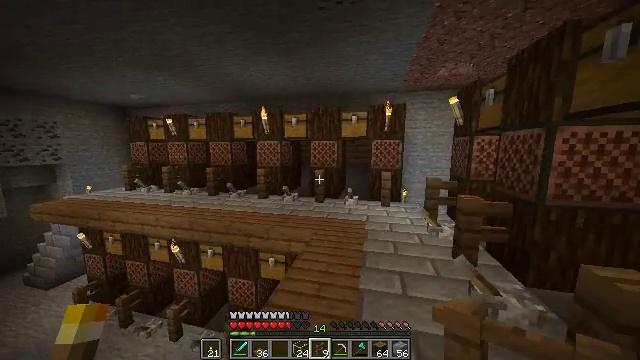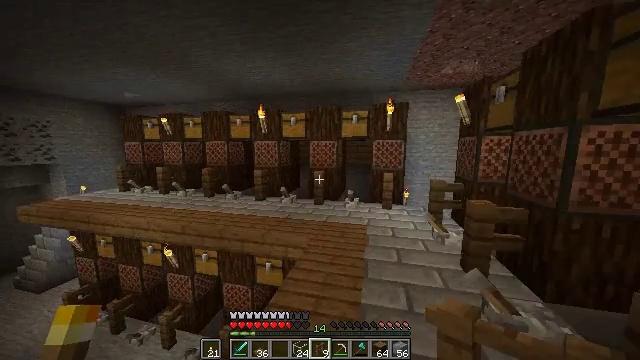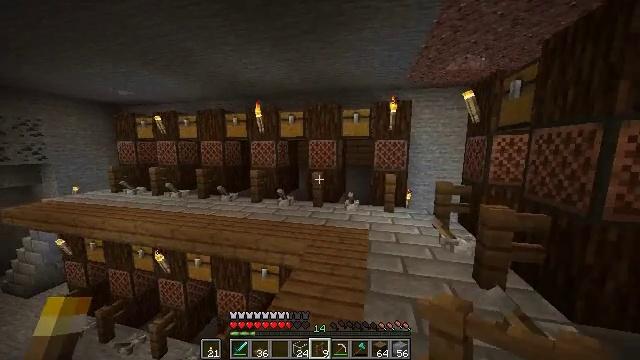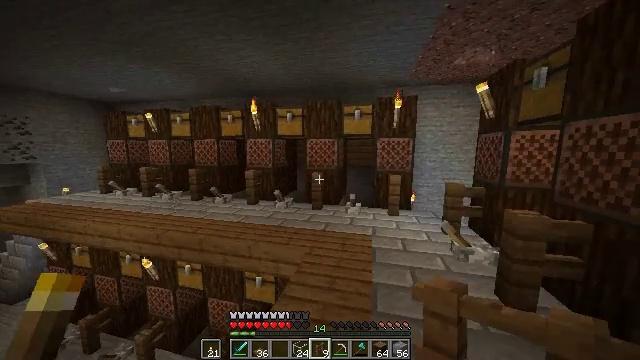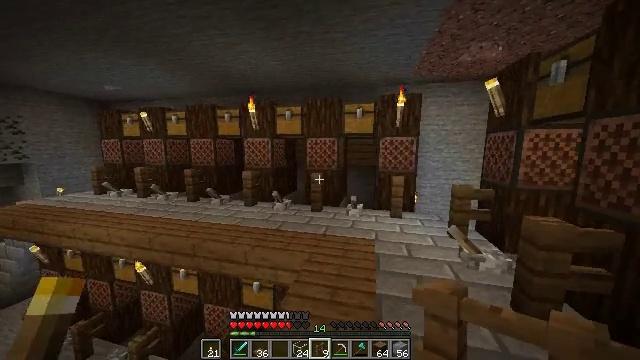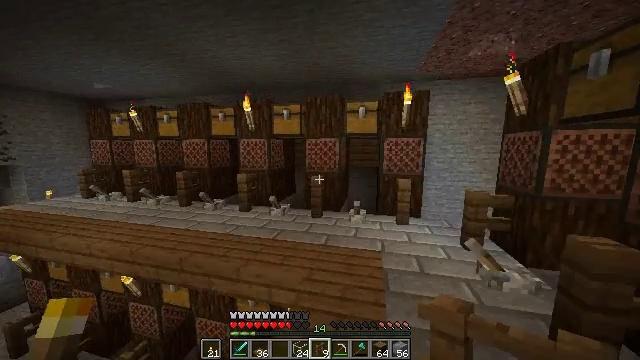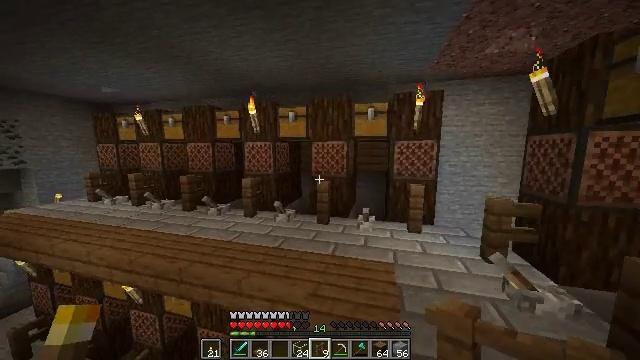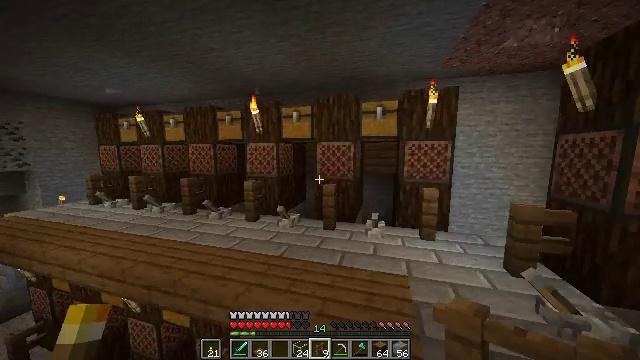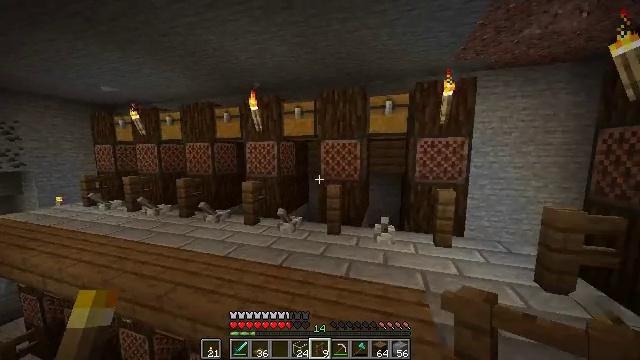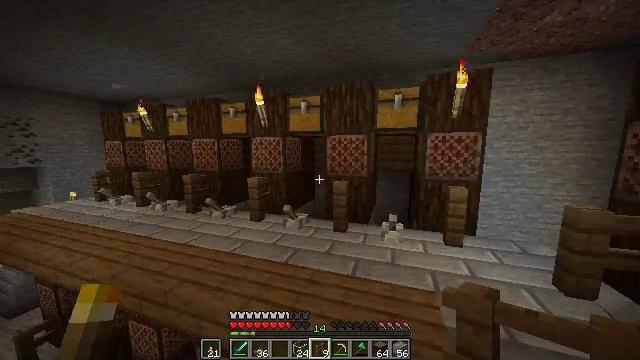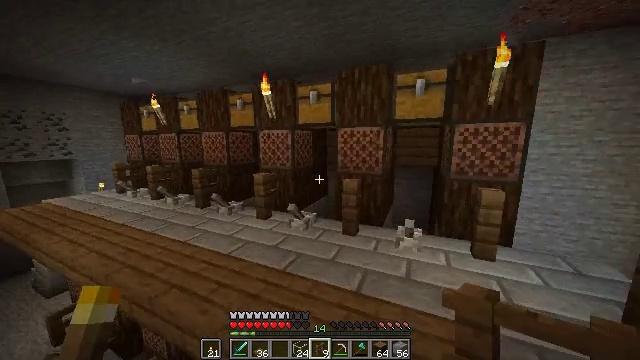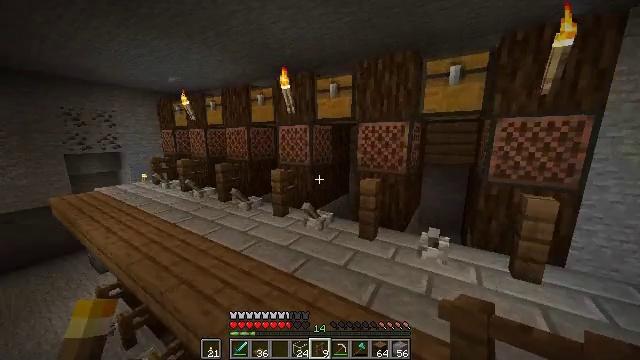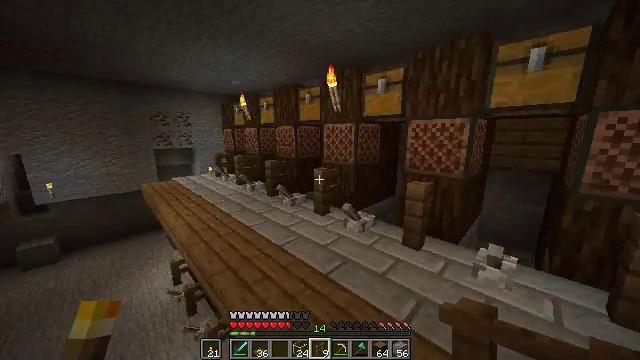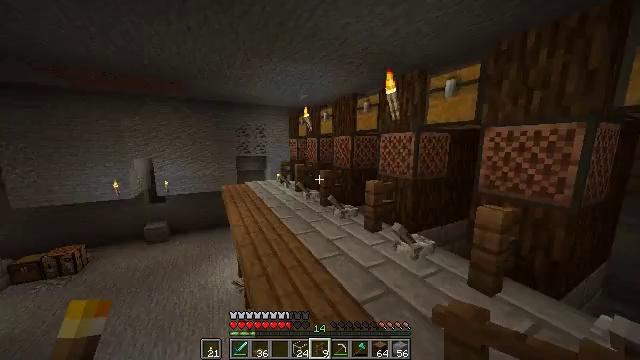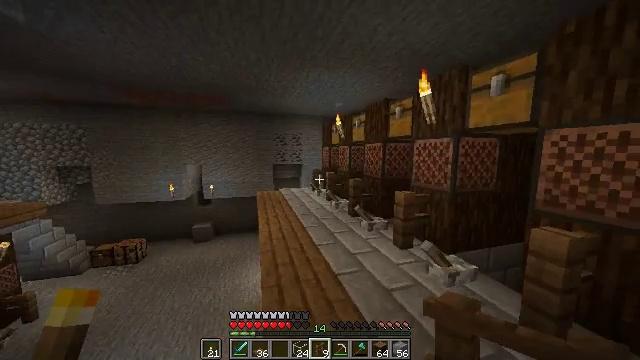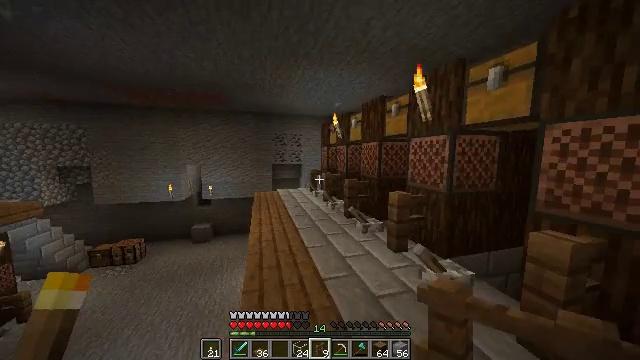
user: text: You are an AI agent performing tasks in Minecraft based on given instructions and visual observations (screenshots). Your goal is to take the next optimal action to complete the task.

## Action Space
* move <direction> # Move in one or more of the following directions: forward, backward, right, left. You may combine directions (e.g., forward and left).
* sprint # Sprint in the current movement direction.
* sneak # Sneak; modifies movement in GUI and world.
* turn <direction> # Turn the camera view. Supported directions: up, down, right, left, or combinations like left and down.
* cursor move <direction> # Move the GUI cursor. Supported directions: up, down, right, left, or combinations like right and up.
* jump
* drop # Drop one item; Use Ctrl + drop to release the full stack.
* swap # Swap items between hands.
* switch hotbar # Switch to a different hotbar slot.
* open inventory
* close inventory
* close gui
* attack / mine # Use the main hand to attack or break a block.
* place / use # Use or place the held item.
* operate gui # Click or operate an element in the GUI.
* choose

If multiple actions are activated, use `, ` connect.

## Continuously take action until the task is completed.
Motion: motion action
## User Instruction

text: Use the crafting grid to obtain spruce stairs from planks.
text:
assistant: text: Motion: move forward, sprint
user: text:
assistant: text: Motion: move forward, sprint
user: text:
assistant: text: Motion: move forward
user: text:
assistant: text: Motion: move forward
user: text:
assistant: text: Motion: move forward, sprint
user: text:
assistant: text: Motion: move forward, sprint, turn left
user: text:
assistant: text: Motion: move forward, sprint, turn left
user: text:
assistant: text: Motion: move forward
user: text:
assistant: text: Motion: move forward and move right, turn left and down
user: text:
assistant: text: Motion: move forward and move right, turn left and down
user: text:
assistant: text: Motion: move forward and move right, turn left and down
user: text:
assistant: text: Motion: move forward and move right, turn left
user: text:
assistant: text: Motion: move forward and move right, sprint, turn left and up
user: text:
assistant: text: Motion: move forward and move right, sprint, turn left and up
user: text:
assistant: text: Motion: move forward and move right, sprint
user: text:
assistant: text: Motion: move forward and move right, sprint
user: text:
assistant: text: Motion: move forward, sprint
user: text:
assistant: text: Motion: move forward, turn left
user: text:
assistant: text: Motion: move forward, turn left
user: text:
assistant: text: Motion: move forward, sprint
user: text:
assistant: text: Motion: move forward, sprint, turn left
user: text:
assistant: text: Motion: move forward, sprint, turn left
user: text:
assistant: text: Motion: move forward, sprint, turn left
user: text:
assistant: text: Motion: move forward, sprint, turn left
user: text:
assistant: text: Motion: move forward
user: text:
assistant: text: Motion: move forward
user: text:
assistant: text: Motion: move forward
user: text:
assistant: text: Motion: move forward
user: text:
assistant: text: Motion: move forward
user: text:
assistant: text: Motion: move forward